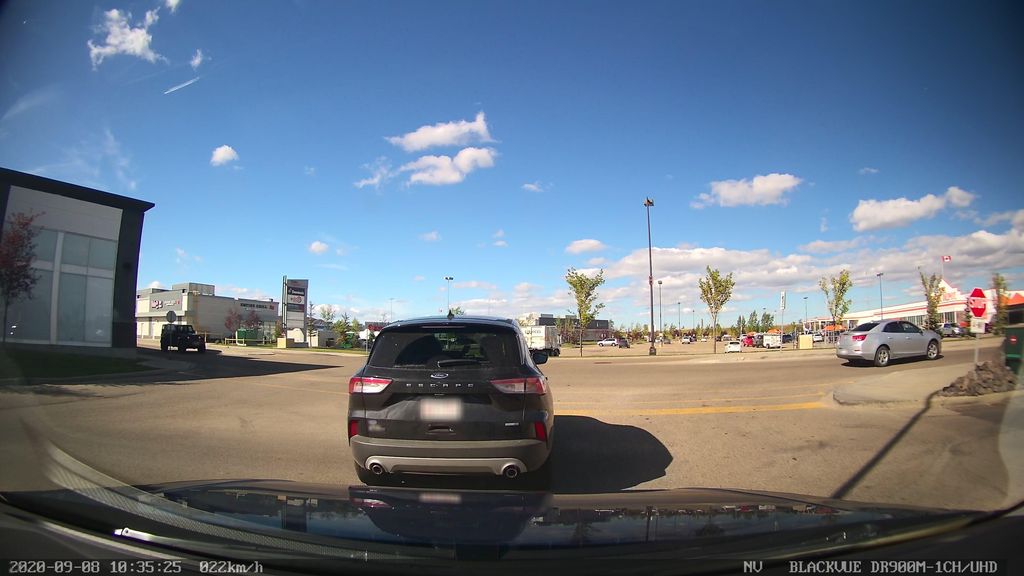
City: edmonton